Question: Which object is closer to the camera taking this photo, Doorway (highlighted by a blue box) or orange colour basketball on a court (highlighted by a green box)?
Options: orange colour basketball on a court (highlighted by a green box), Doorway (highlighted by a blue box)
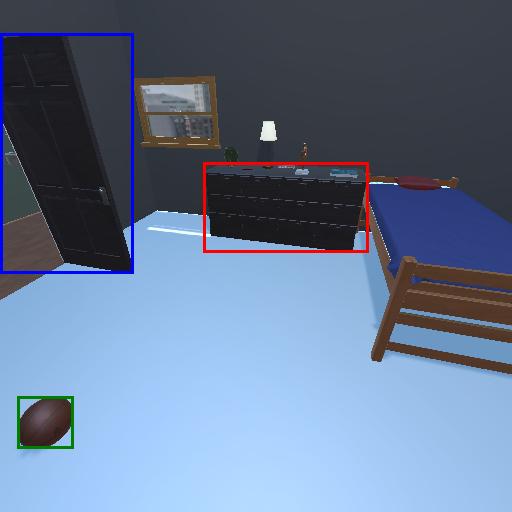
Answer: orange colour basketball on a court (highlighted by a green box)